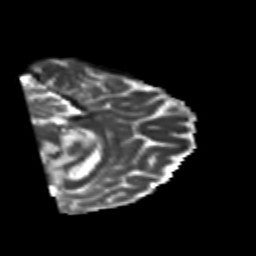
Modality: T2w
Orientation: sagittal
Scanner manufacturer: siemens
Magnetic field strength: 3 T
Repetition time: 6.8 s
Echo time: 0.093 s